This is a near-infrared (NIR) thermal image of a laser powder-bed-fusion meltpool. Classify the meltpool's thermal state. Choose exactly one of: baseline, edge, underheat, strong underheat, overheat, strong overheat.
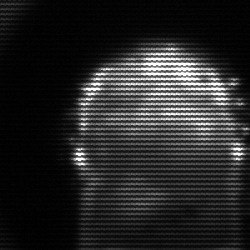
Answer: baseline